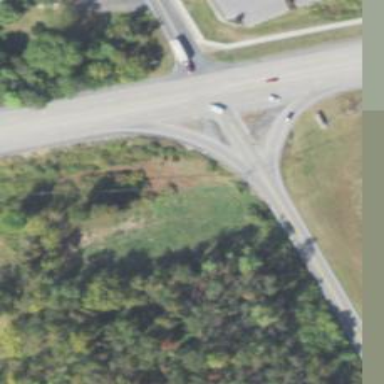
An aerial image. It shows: Primary link highway with asphalt surface.